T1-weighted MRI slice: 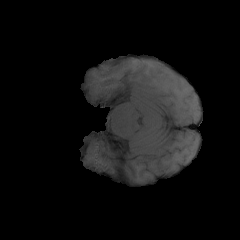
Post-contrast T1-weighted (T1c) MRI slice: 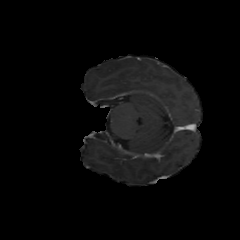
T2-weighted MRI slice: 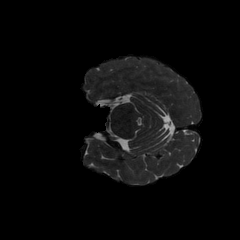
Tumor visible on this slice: no